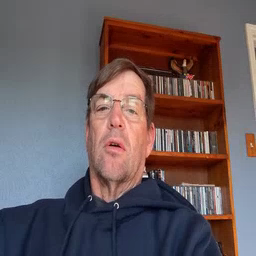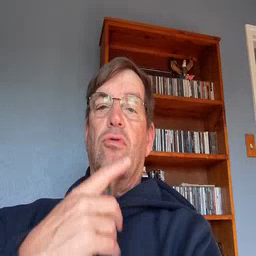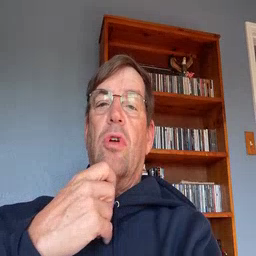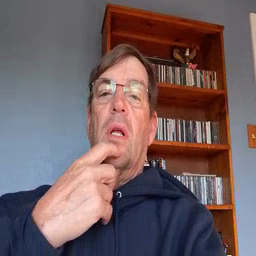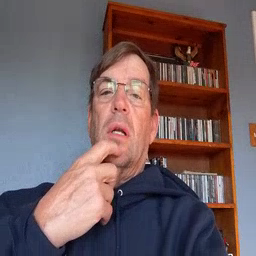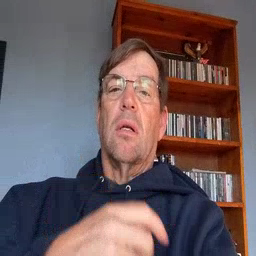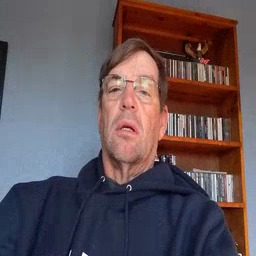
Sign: red